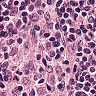
Metastatic tissue present: no